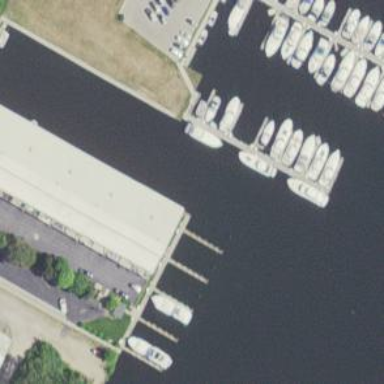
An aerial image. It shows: Man-made pier.